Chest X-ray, PA view. Patient: 59 years old, sex M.
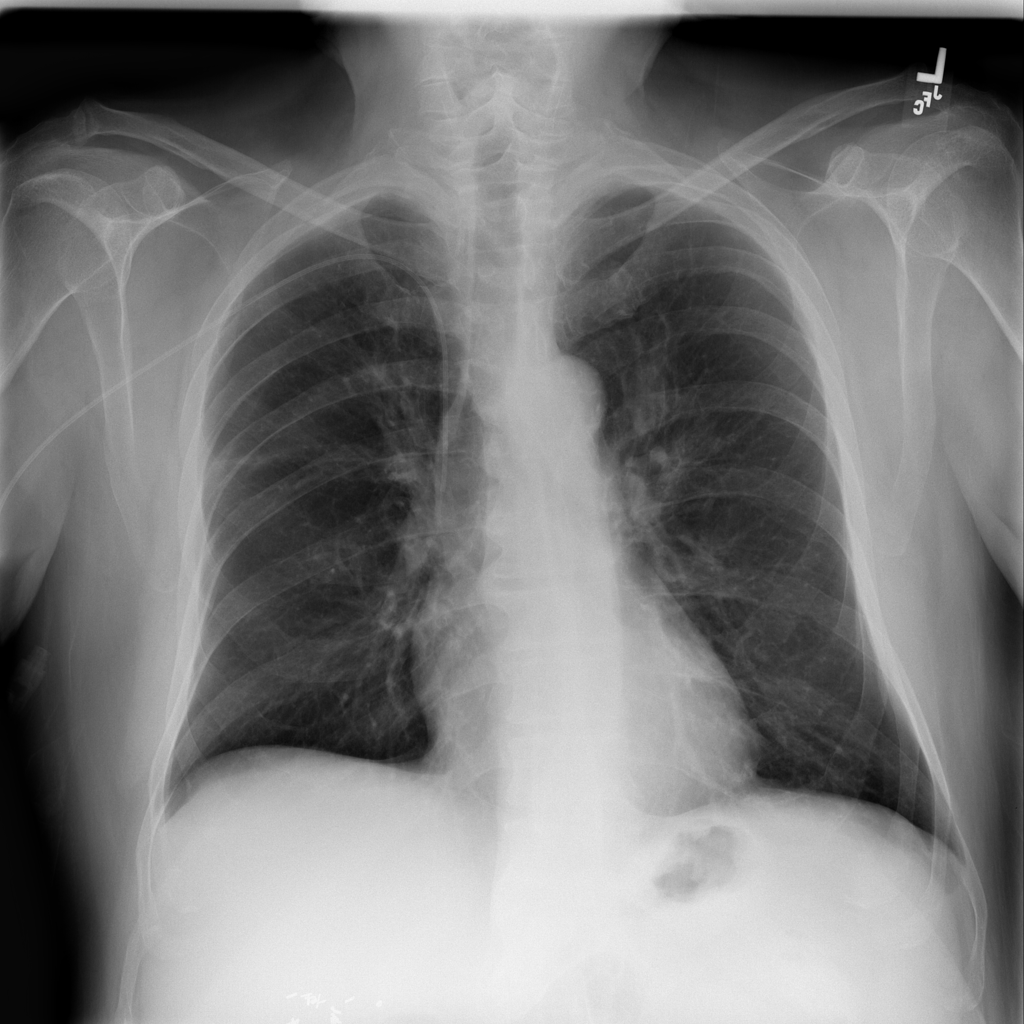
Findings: Pleural_Thickening